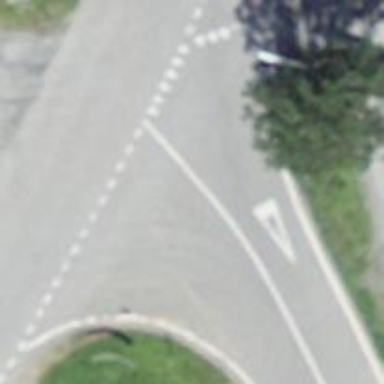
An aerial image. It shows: Road with "give way" sign.